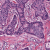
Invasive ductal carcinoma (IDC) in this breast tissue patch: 1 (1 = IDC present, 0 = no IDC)